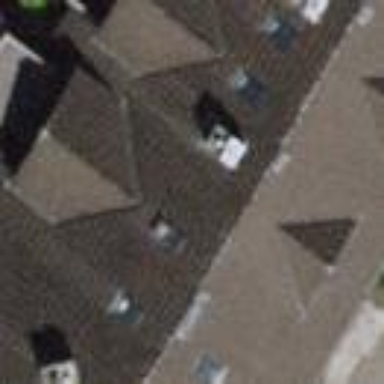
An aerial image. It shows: Terrace-style building with gabled roof.